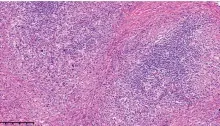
Histopathology and immunohistochemistry of the lymph nodes of this patient. In October 2019,. HE staining revealed nodular sclerosis classic Hodgkin lymphoma (10x).
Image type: pathology (immunostaining)